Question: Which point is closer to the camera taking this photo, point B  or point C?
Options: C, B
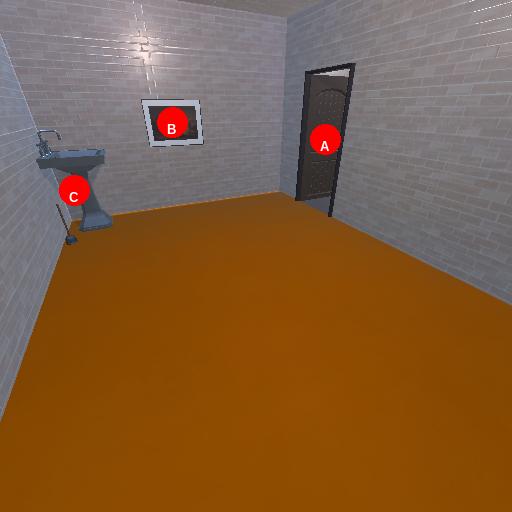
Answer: C